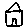
Label: house